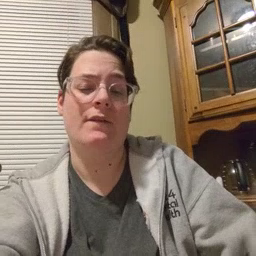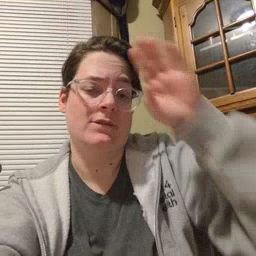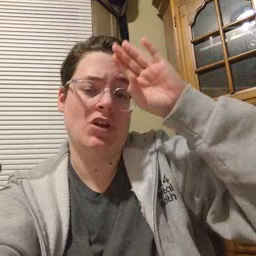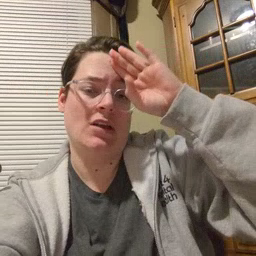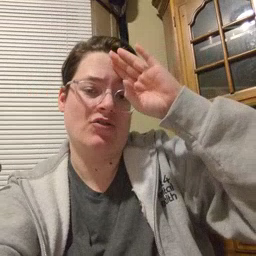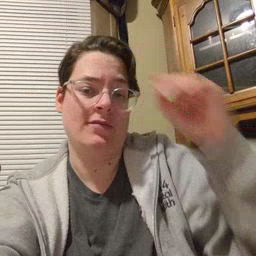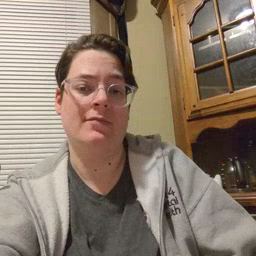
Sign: fireman